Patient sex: M
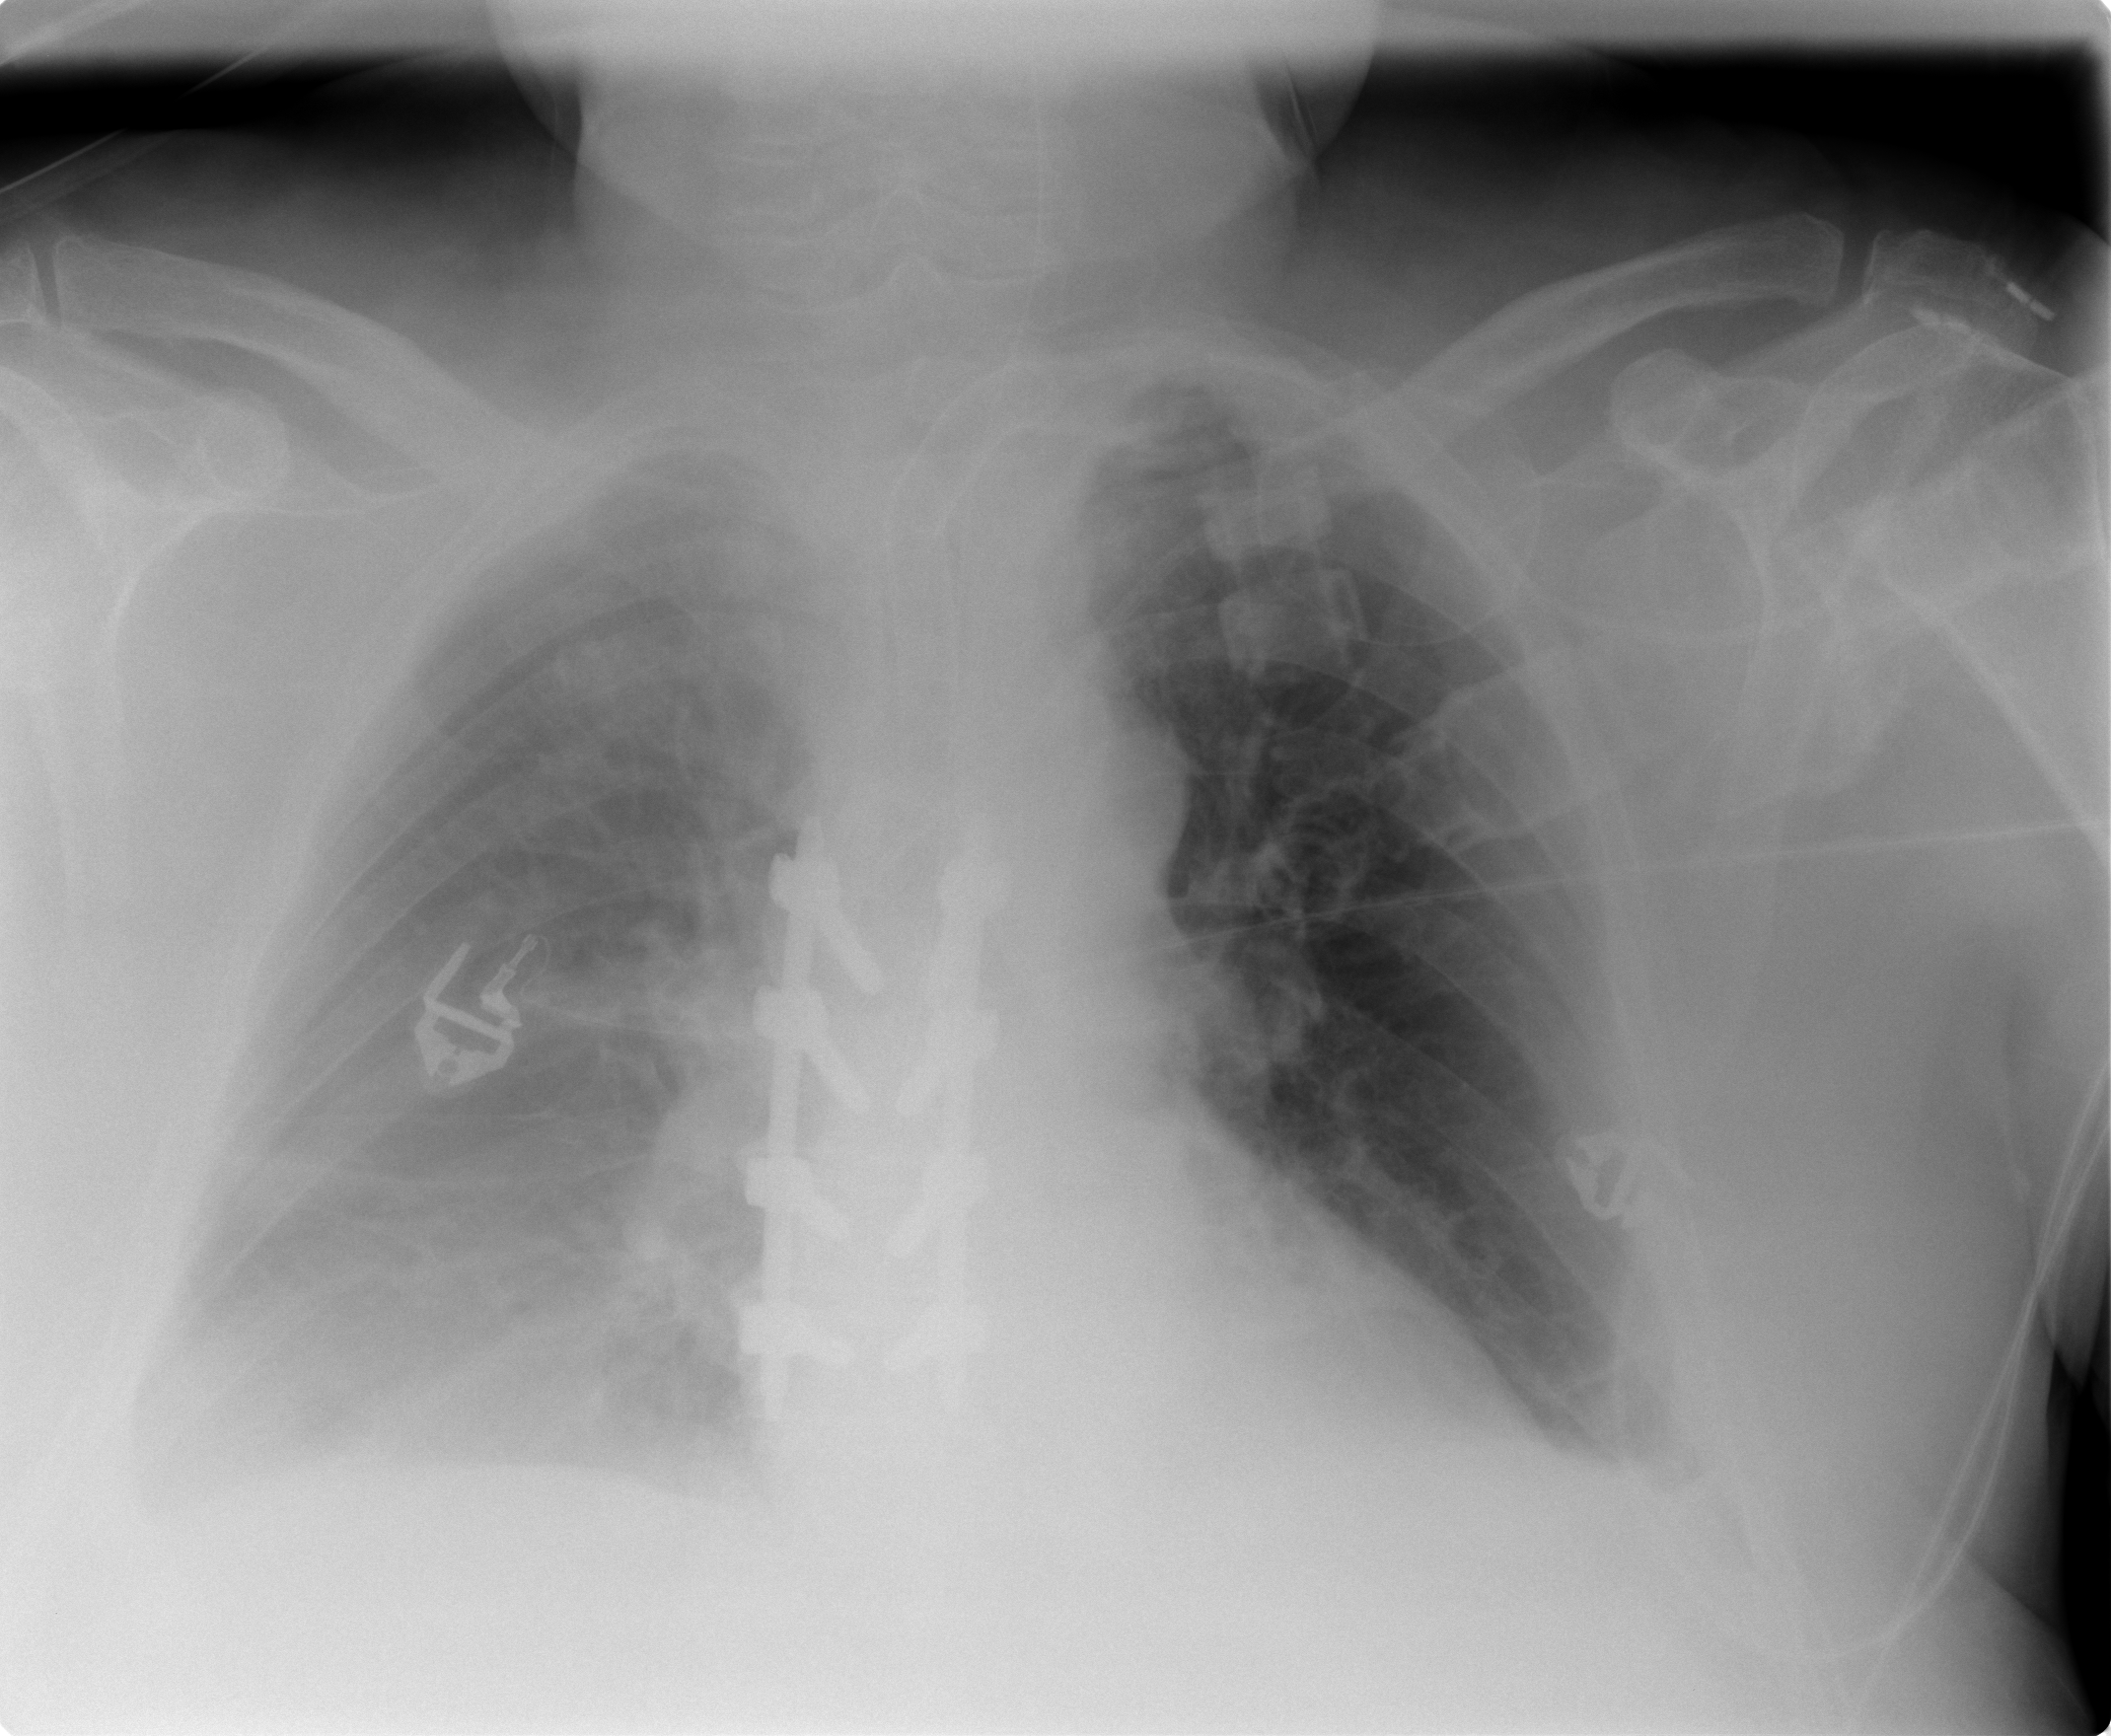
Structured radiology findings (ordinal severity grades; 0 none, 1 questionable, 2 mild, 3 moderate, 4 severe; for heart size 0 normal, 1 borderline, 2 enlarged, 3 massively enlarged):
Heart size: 0
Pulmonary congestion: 2
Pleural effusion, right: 3
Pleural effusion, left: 2
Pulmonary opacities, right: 0
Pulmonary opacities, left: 0
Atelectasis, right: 2
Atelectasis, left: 2